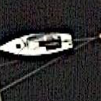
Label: Civil_yacht